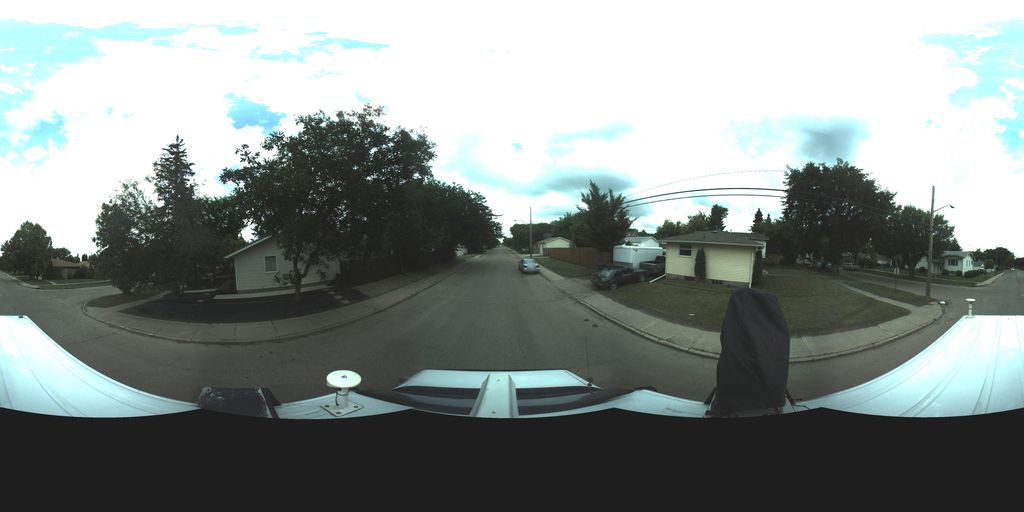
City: saskatoon